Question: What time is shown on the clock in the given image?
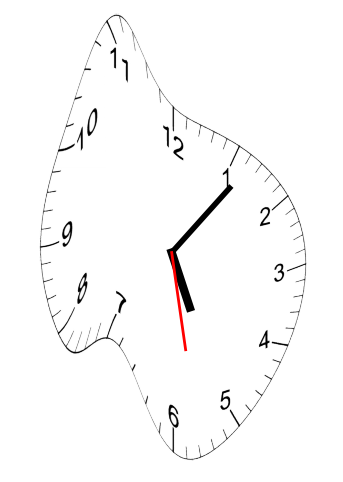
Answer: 05:06:28